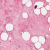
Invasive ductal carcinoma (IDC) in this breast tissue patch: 1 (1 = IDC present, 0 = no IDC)